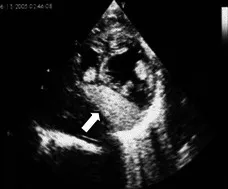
Echocardiographic findings. At birth, tumors were located on the postero-septal wall of the left ventricle. Arrow).
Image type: radiology (ultrasound)